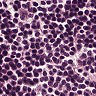
Metastatic tissue present: no